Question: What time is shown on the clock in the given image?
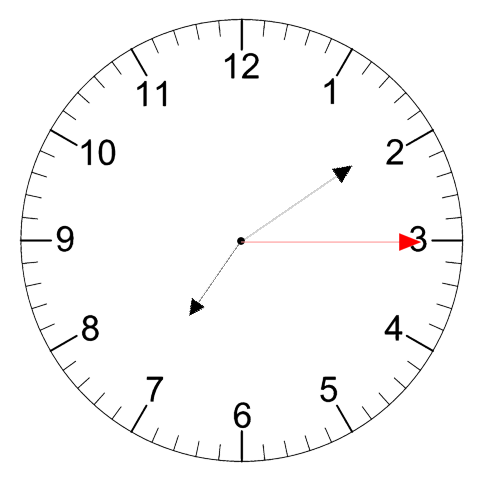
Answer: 07:09:15